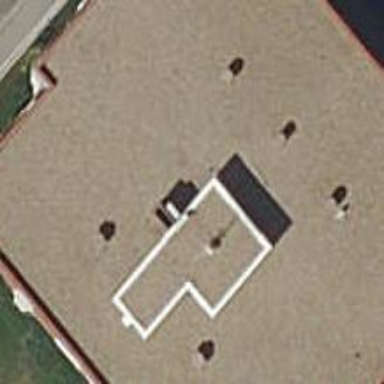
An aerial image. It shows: Image showing building with apartments.